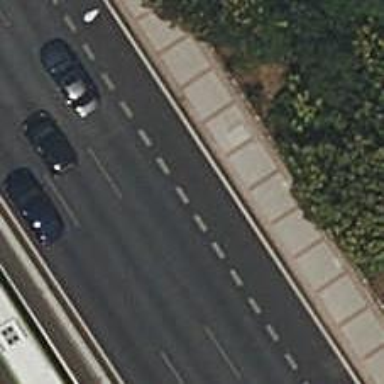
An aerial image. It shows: Trunk link highway.